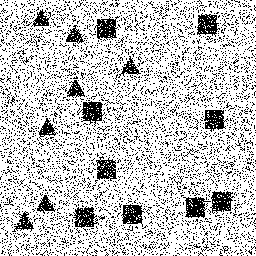
Squares: 9
Triangles: 7
Stars: 0
Total shapes: 16